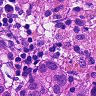
Metastatic tissue present: yes